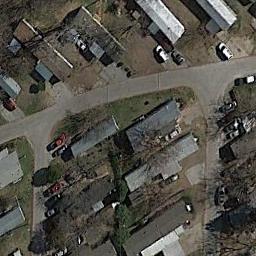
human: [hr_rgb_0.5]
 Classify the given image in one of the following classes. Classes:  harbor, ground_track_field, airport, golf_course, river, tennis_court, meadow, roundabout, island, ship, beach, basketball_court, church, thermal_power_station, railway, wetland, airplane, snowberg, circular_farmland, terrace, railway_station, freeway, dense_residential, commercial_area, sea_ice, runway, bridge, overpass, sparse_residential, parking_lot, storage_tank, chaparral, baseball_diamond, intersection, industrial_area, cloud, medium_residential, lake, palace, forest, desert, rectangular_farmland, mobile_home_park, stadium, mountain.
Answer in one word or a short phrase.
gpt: mobile_home_park